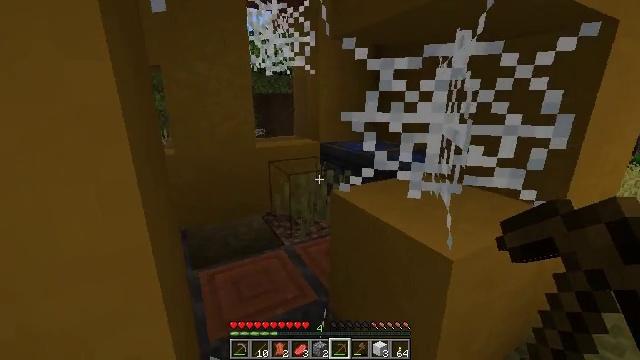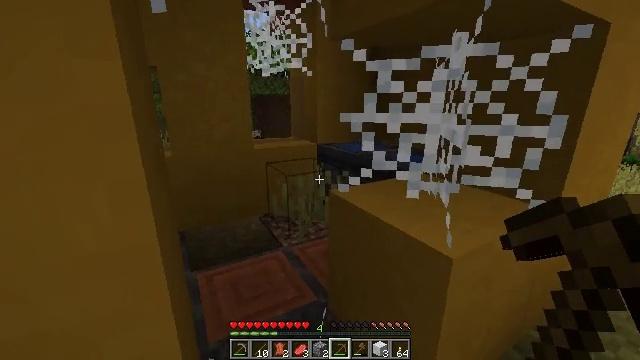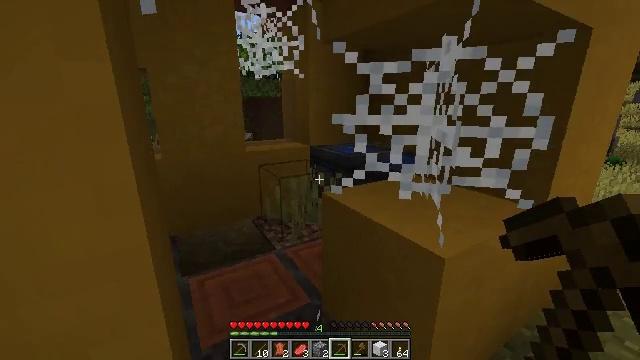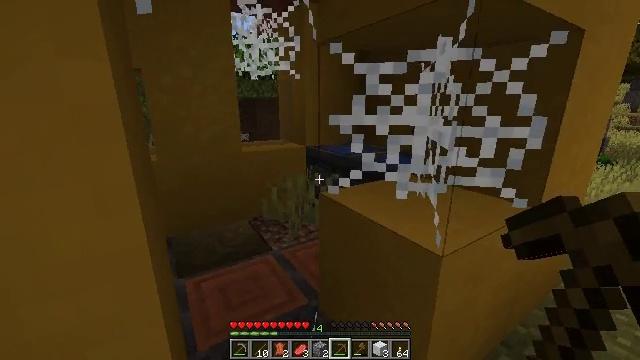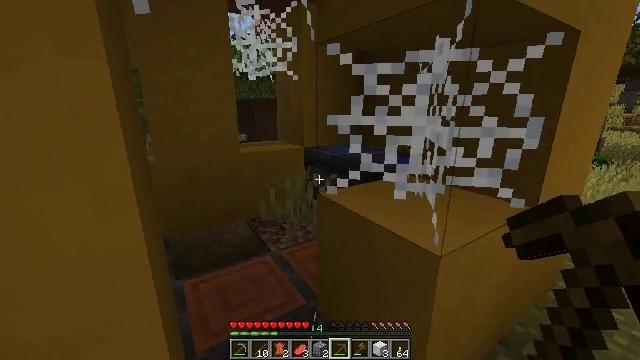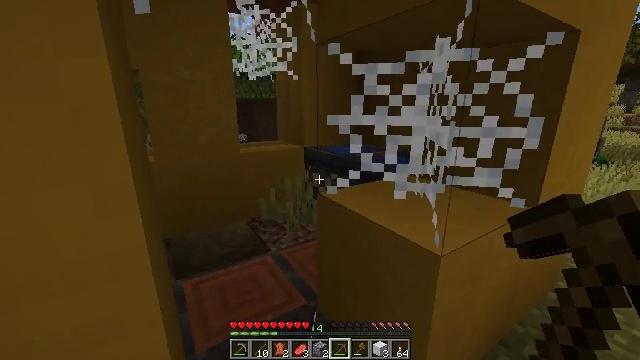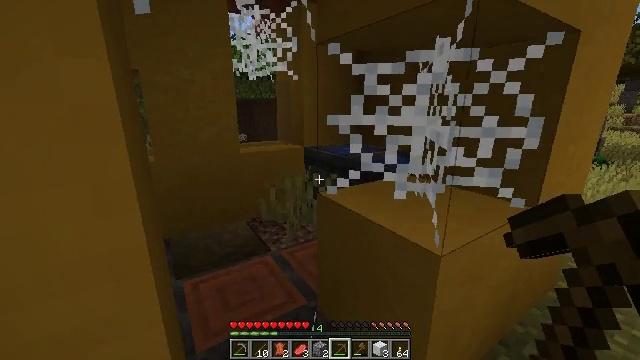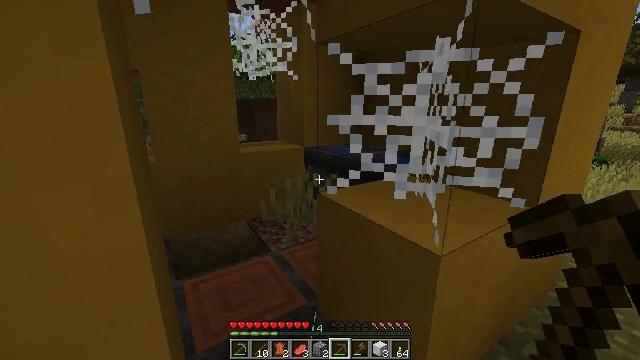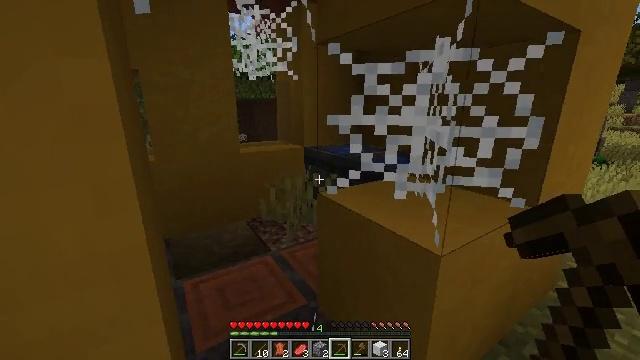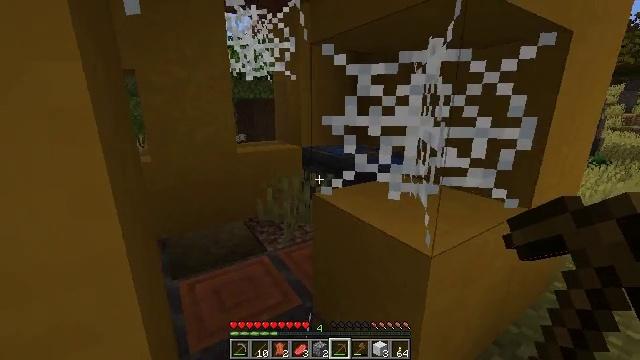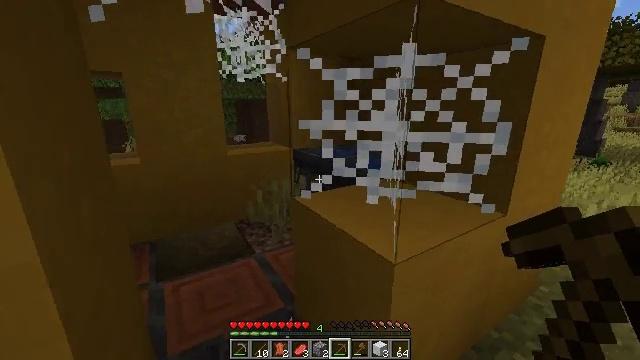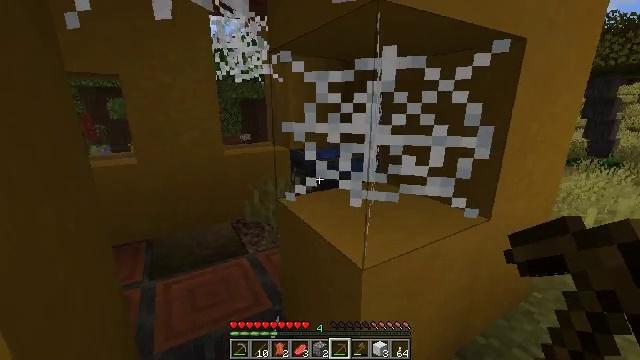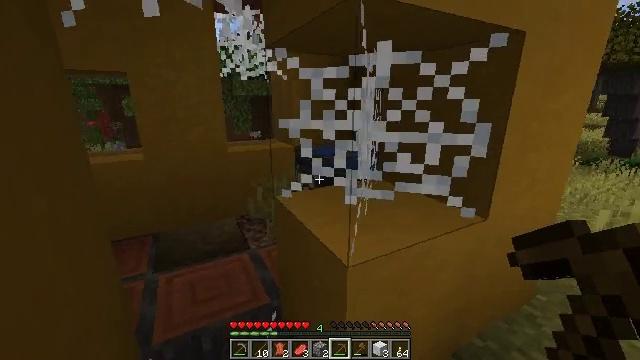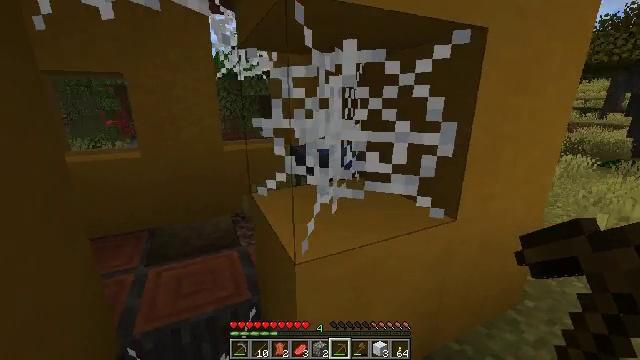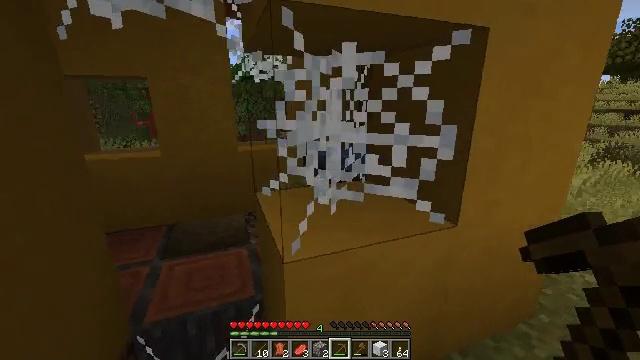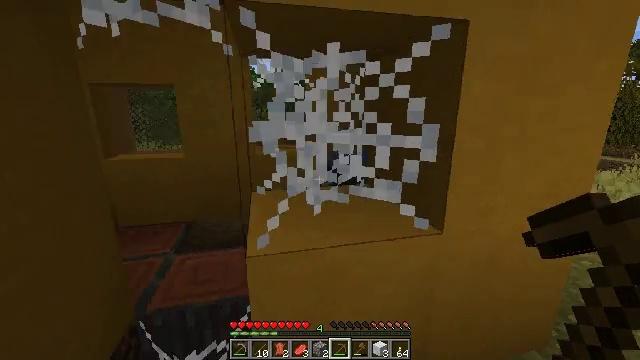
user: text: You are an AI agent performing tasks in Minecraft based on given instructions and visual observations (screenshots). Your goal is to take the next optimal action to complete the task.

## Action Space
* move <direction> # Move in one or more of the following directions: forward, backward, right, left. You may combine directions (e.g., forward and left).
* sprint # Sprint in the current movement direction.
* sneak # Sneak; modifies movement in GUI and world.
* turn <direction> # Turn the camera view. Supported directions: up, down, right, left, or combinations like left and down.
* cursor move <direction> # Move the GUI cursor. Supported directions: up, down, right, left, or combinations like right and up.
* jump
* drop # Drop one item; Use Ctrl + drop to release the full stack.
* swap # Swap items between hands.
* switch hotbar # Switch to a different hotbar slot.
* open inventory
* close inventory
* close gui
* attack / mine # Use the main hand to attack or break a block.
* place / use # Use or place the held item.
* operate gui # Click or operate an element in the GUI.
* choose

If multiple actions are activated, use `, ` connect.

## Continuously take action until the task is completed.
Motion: motion action
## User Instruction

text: Collect yellow terracotta using a pickaxe.
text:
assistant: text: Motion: no_op
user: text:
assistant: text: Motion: turn right
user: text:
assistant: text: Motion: no_op
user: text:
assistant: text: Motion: no_op
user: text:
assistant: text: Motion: no_op
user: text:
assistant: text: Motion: no_op
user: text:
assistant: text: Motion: no_op
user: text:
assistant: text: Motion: no_op
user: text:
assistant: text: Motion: move right
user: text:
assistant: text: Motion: move right
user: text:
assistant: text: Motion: move right, turn left
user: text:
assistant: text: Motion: move right, turn left
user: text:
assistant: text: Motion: move right, turn left
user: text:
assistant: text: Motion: move right, turn left
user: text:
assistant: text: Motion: move right, turn left and up
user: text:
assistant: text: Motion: move right, turn left and up
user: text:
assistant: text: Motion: move right, turn left and up
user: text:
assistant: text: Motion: move right, turn left and up
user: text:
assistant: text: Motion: move right, turn left
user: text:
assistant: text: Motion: move right
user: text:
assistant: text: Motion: move right, turn left
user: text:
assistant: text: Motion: move right, turn left
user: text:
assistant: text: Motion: move right, turn left
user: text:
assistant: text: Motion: move right, turn left
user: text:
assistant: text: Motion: no_op
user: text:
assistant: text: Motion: turn left
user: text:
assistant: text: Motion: turn left
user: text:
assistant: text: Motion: move left, turn left
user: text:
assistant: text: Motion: move left, turn left
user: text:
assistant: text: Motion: move left